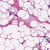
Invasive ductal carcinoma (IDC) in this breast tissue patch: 0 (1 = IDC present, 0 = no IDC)